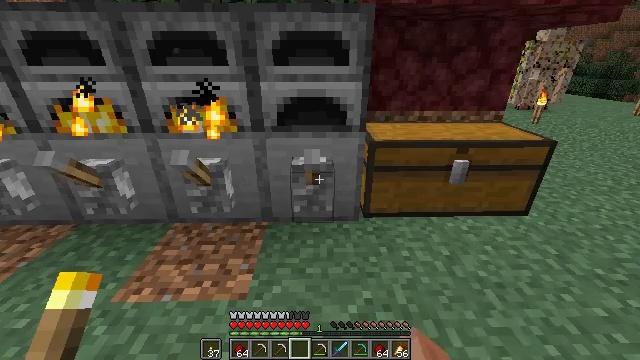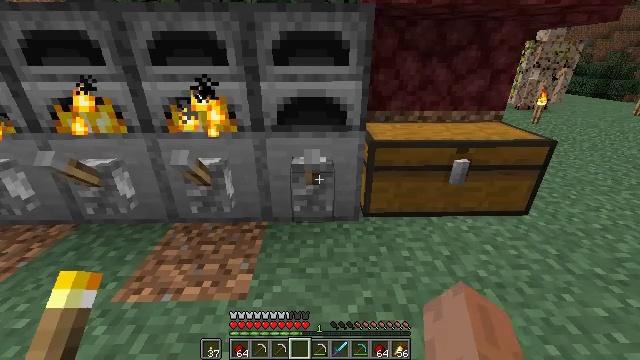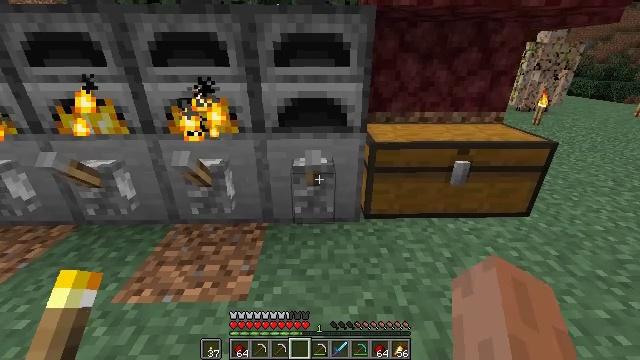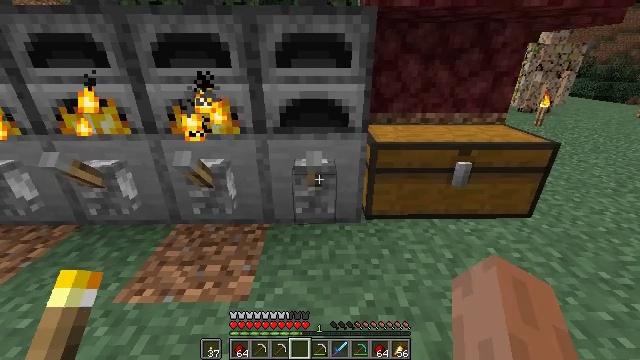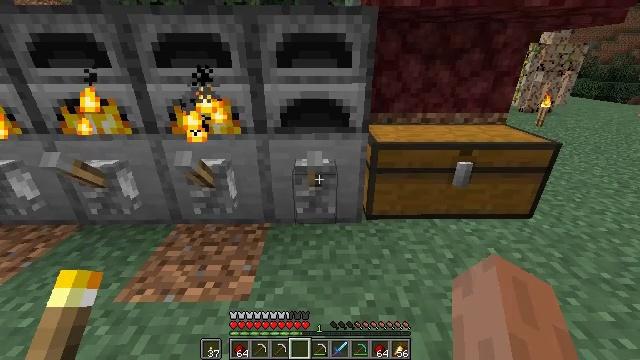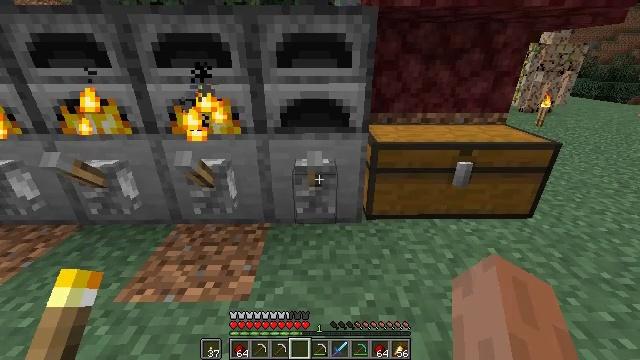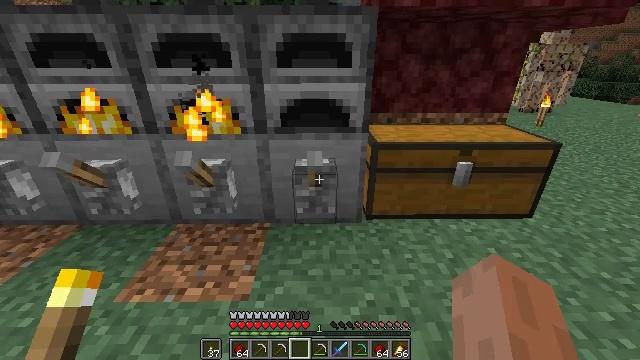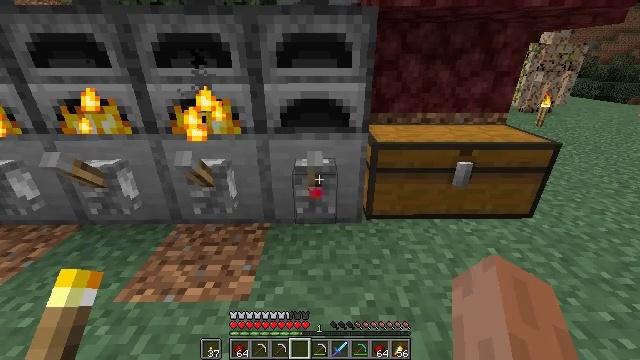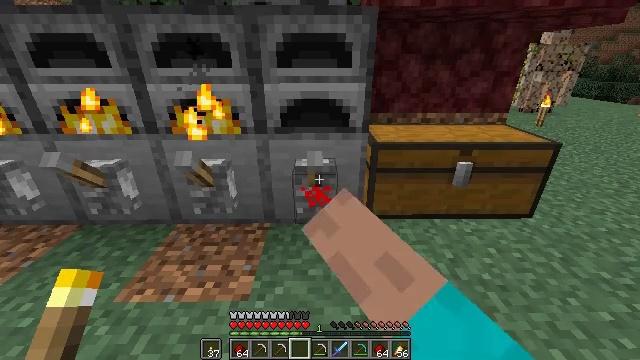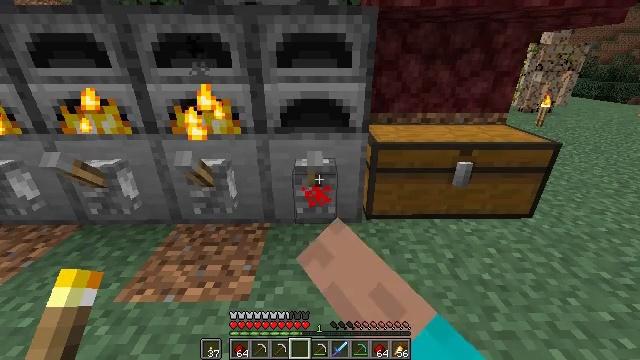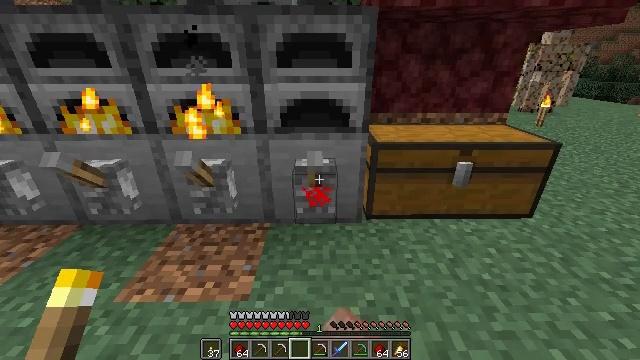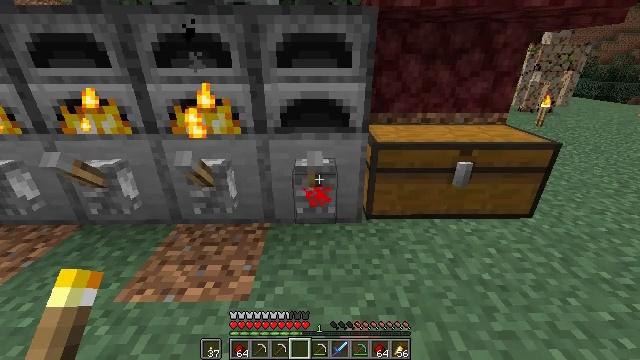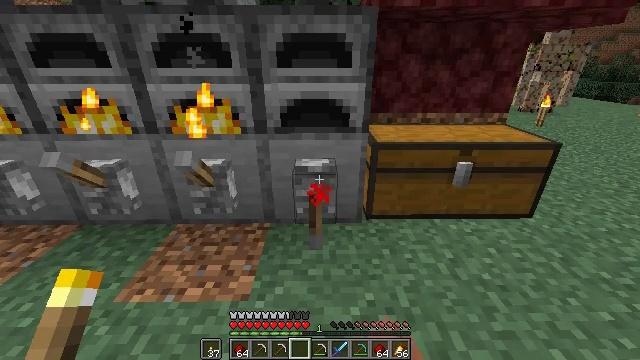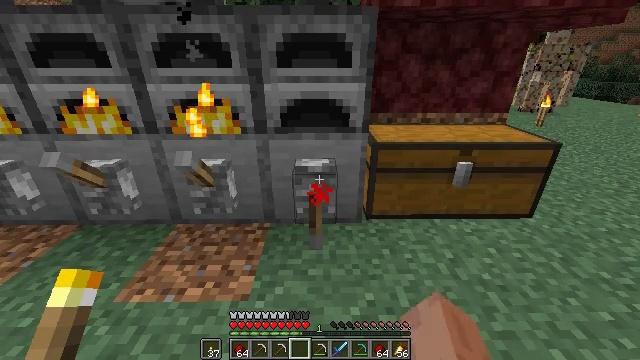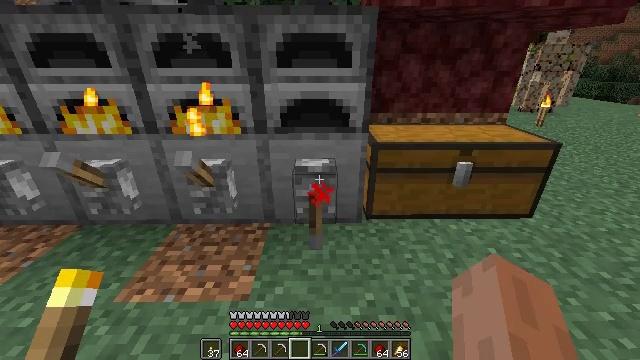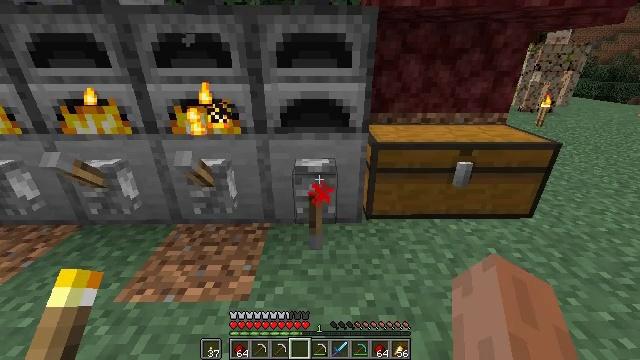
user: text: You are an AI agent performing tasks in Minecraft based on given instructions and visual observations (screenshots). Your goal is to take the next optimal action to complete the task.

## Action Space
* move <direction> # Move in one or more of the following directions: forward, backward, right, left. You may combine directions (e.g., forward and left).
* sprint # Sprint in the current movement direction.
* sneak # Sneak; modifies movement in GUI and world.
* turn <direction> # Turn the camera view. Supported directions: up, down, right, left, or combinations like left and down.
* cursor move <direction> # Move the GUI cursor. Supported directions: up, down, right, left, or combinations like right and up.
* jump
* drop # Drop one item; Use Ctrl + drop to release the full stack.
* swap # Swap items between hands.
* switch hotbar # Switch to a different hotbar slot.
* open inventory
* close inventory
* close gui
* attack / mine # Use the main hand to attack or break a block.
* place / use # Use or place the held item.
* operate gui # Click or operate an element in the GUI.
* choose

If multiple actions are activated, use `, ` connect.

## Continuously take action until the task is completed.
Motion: motion action
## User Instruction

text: craft item air
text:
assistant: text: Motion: no_op
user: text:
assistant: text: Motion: no_op
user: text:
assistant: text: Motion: no_op
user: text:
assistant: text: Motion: no_op
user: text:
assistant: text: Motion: no_op
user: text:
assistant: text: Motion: no_op
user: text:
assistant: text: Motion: use / place
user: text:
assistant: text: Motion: use / place
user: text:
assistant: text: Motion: use / place
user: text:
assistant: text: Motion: no_op
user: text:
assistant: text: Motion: no_op
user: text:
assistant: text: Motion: no_op
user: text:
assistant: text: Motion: no_op
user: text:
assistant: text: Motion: no_op
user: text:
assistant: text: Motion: no_op
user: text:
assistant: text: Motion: no_op
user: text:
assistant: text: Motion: no_op
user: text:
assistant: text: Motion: no_op
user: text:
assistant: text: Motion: no_op
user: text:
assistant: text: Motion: no_op
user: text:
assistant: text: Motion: use / place
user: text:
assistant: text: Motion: use / place
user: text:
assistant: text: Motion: use / place
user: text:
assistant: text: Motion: use / place
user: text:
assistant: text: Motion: use / place
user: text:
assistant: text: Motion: no_op
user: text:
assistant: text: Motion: no_op
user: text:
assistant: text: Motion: no_op
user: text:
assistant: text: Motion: no_op
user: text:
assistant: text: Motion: no_op